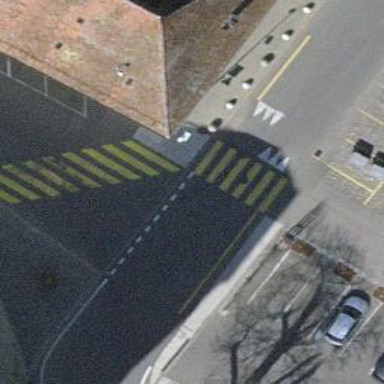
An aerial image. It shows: Marked zebra crossing on the road.